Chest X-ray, PA view. Patient: 38 years old, sex M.
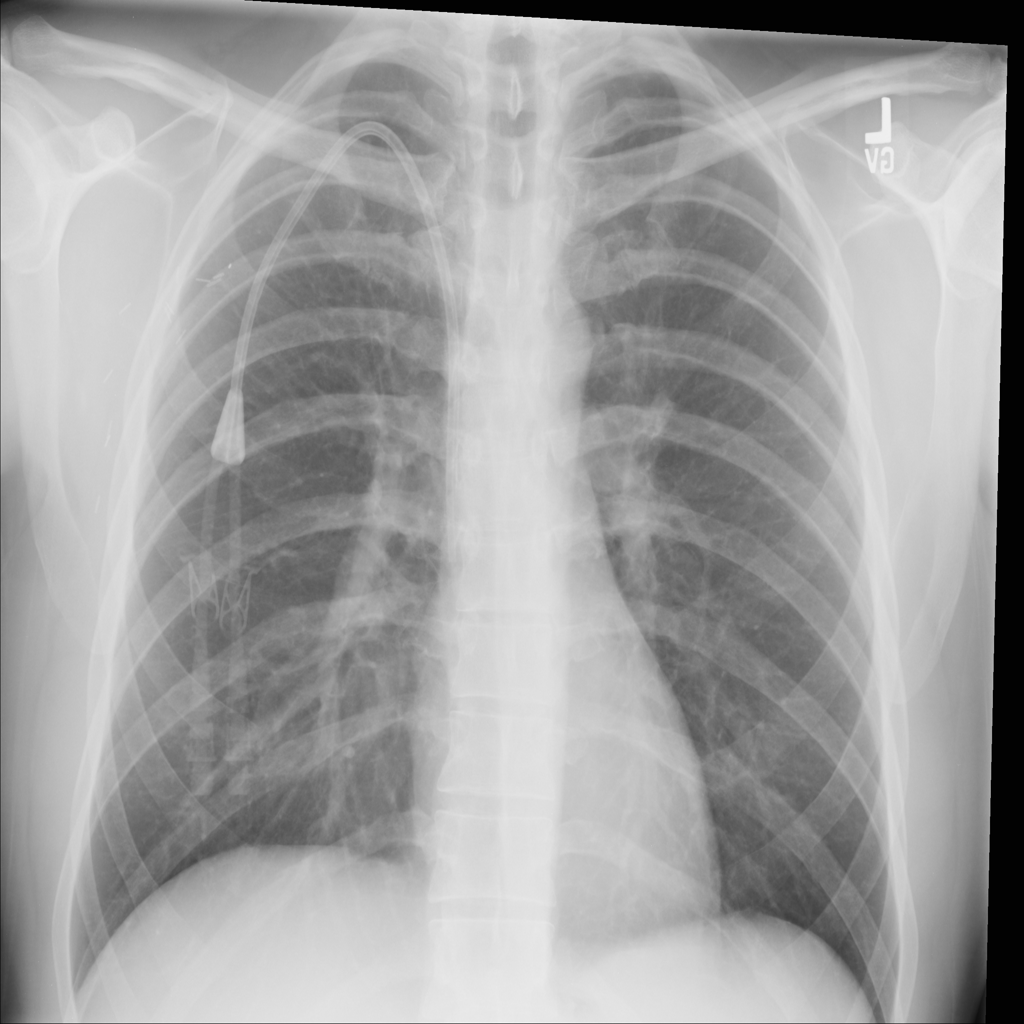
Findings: No Finding